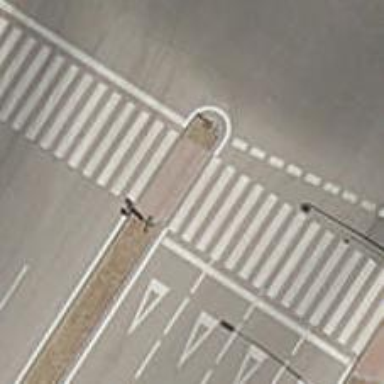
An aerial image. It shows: Pedestrian crossing with zebra markings on footway.